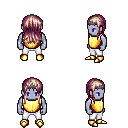
a pixel art fantasy rpg character, male body template, dark elf, purple skin, gold chest armor, white pants, white blonde unkempt hairstyle, iron tiara, gold boots, four views (front, back, left, right), 2x2 character sprite sheet, small pixel art, hard edges, no anti-aliasing